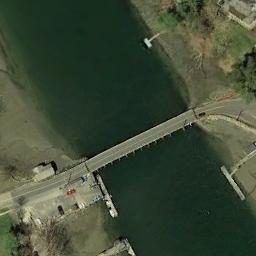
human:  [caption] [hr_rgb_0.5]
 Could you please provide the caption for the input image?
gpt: A bridge is built on a dark green river and the river crosses the vacant lot .

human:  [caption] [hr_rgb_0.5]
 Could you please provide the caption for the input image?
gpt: On one side of the river are vegetation and on the other side are settlements .

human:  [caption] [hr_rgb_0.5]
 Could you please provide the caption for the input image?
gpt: A bridge connecting the land on both sides of the turquoise river .

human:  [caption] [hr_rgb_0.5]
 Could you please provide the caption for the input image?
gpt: A bridge is over the river between the bare land .

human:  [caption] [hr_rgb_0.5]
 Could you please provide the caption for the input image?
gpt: Many green plants are around the bridge .